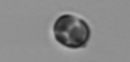
Label: Thalassiosira